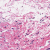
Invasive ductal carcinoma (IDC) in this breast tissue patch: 0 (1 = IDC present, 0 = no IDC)